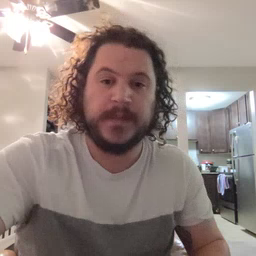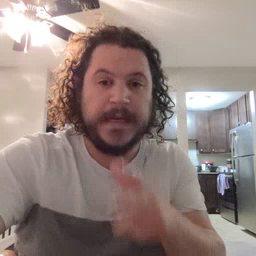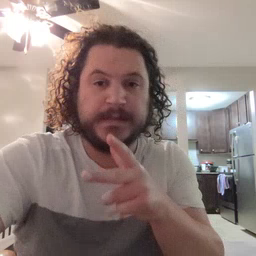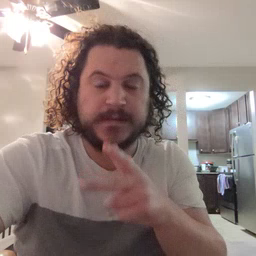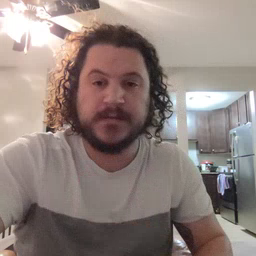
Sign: hen